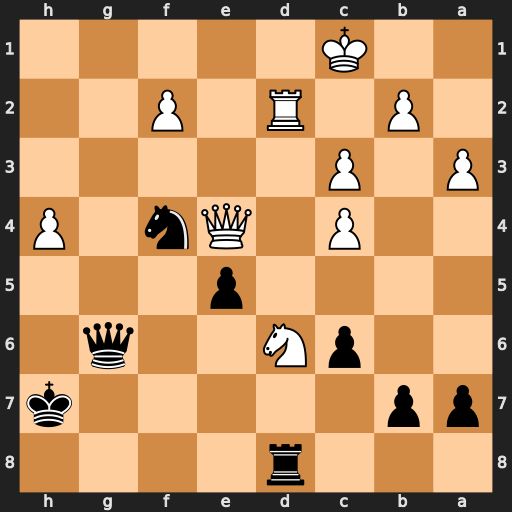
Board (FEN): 3r4/pp5k/2pN2q1/4p3/2P1Qn1P/P1P5/1P1R1P2/2K5
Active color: b
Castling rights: -
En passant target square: -
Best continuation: Rxd6 Qxg6+ Rxg6